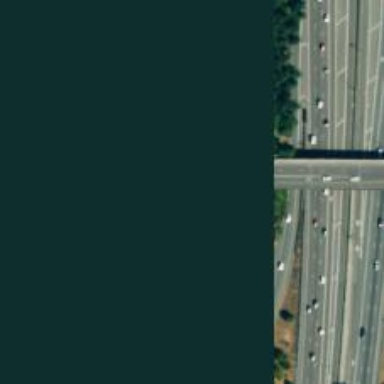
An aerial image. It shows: Motorway link.